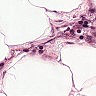
Metastatic tissue present: no